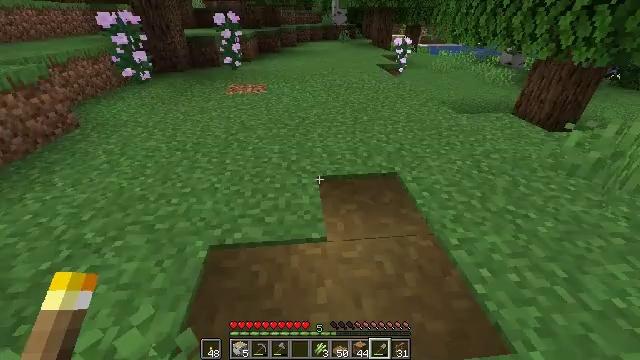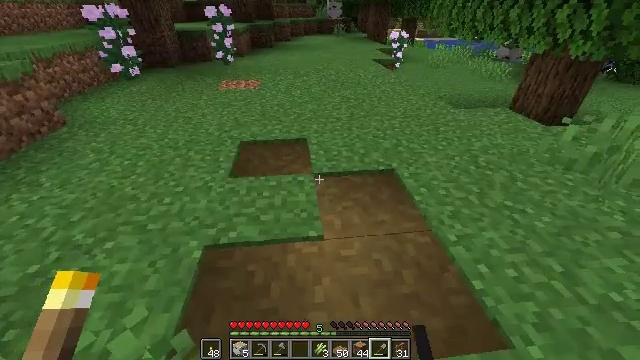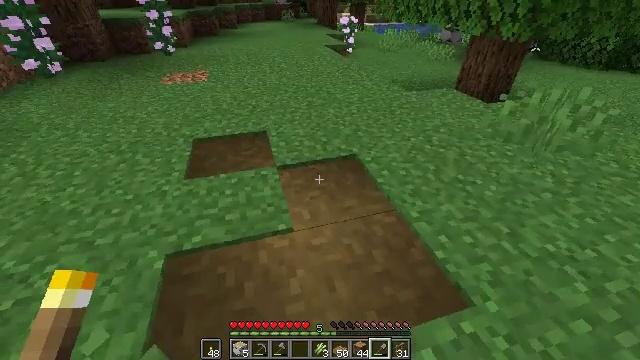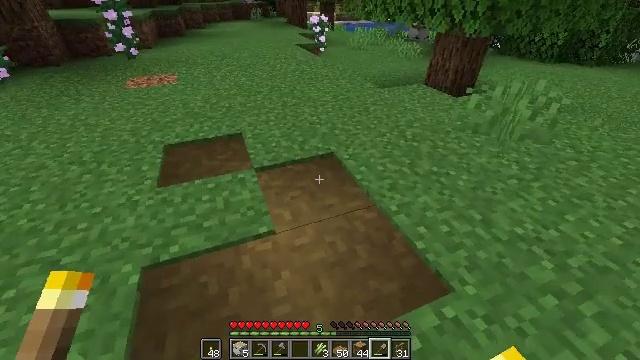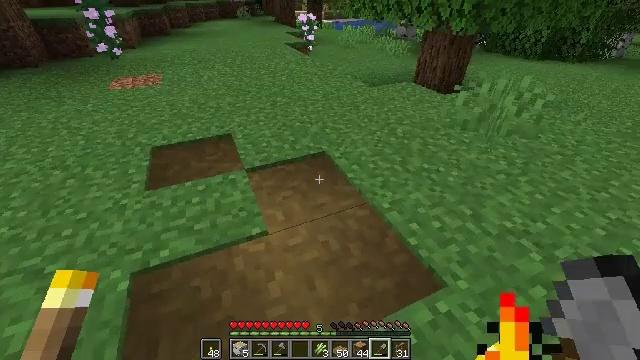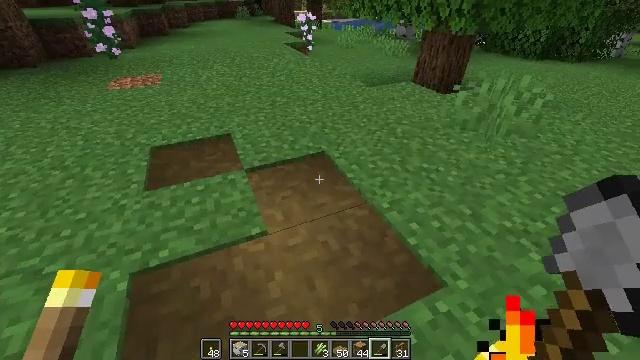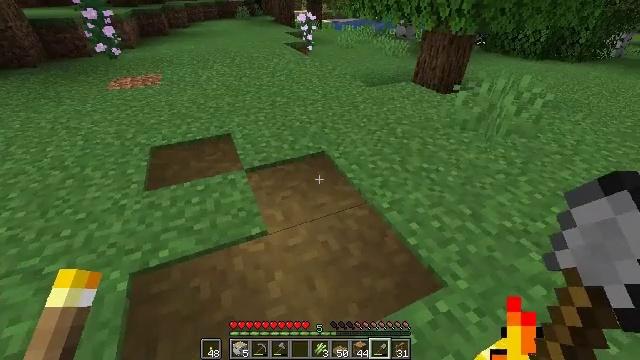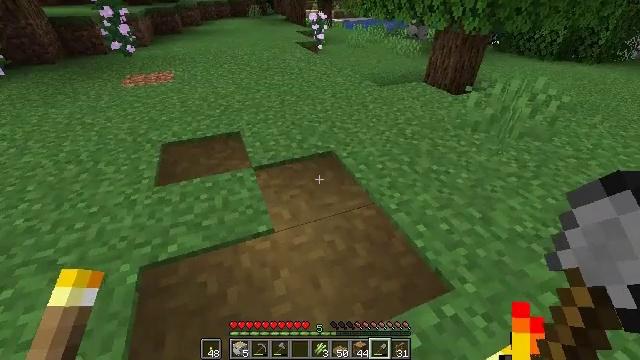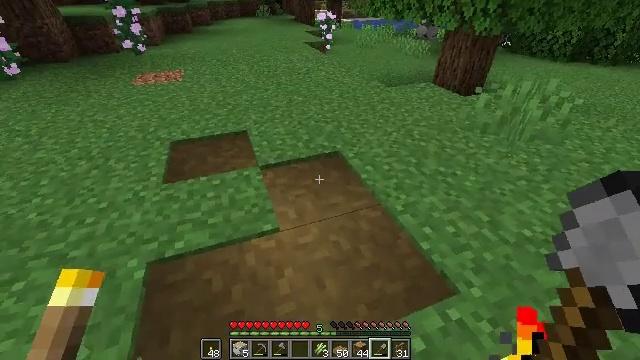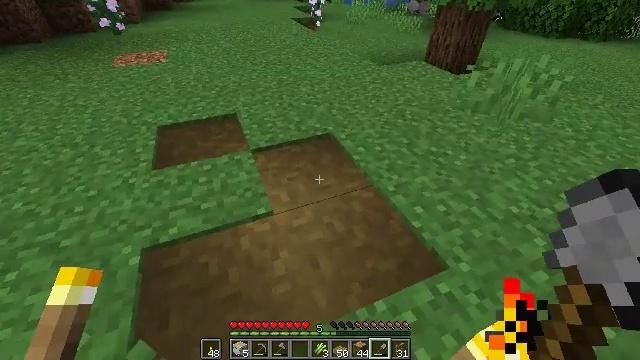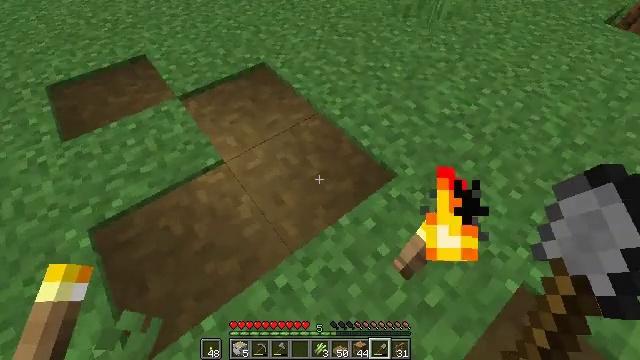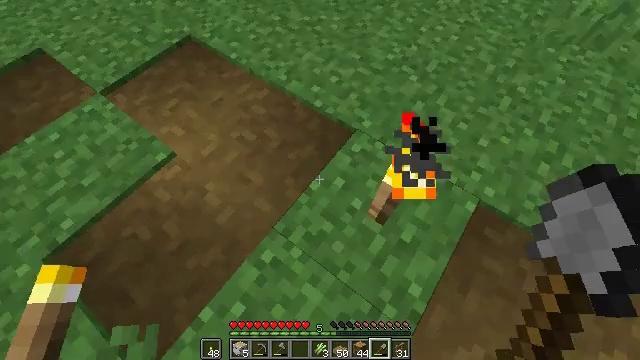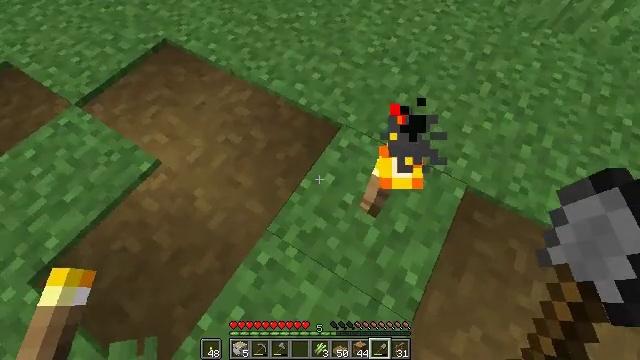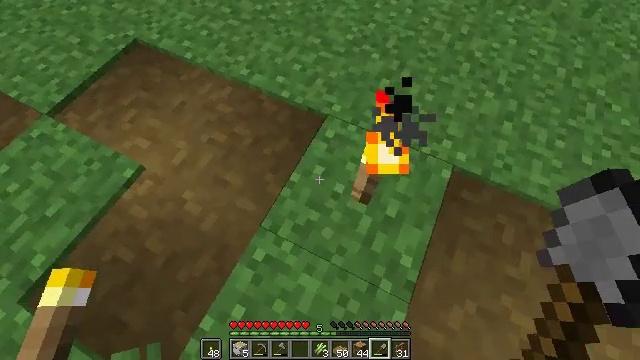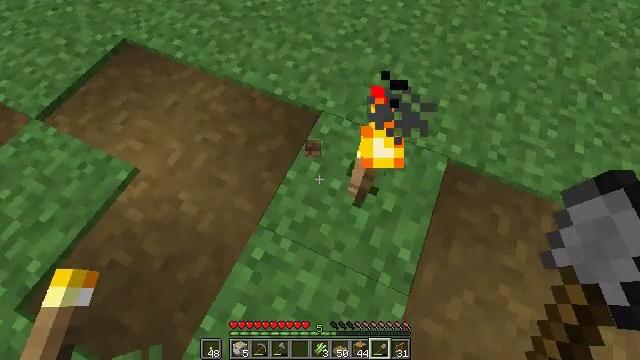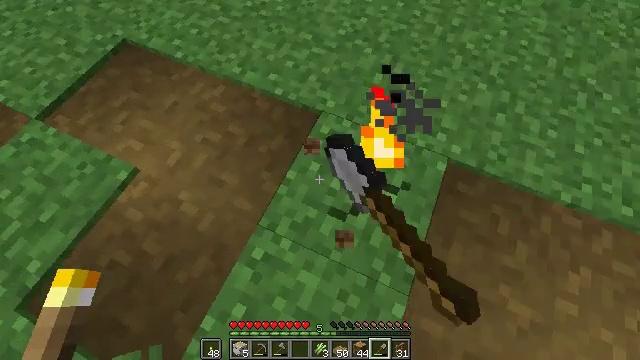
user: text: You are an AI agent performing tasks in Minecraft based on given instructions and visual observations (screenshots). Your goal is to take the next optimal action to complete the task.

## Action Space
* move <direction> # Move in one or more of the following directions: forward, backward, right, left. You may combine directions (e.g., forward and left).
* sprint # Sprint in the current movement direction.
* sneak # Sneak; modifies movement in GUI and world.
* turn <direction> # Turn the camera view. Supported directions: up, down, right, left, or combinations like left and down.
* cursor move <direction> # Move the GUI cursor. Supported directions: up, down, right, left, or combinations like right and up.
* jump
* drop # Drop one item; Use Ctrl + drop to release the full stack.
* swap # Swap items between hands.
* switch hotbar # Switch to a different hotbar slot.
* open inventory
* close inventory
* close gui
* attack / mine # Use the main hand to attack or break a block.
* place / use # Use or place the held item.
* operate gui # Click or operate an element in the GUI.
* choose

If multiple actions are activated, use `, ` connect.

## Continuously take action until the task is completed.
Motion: motion action
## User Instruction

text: Attack the torch to pick it up.
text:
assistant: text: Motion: turn right, use / place
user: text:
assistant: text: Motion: turn right and down
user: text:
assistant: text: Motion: turn right
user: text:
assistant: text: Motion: turn right
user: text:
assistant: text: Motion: no_op
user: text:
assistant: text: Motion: no_op
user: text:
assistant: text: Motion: turn left
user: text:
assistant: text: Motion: turn left
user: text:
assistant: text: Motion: turn right and down
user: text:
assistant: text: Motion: turn right and down
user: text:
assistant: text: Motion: turn right and down
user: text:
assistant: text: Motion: turn right
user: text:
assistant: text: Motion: turn right and down
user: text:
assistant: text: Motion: turn right, attack / mine
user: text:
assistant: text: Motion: attack / mine
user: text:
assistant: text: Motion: turn right, attack / mine
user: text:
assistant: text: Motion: turn right
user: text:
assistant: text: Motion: turn right
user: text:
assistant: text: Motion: turn right
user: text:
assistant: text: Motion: no_op
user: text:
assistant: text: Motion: no_op
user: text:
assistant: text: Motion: no_op
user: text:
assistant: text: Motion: no_op
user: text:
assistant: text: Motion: attack / mine
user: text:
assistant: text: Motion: attack / mine
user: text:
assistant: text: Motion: no_op
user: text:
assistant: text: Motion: no_op
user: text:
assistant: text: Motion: no_op
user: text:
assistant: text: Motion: no_op